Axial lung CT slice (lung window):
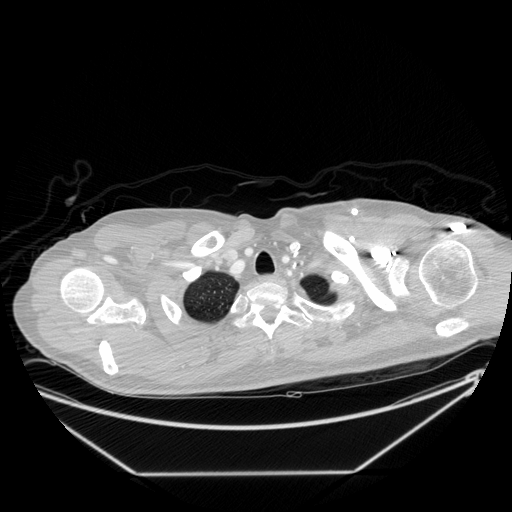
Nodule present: no